Question: I have two objects and I need to determine whether they will collide at some time in the future. Say the two objects are trucks, each in their separate lane. The first truck wants to change lanes, but will the trucks collide?
Both objects are , but only the first has an angle. The objects are , yet only the velocity of the second object is known. Also, the two objects are operating on (meaning each object has a new origin), with varying distance between the objects.
I don't have a vector for the first object, but I do have an angle (not fixed) at which it is headed, relative to the x-axis.
For the second object, I have a vector, and it is headed straight.
Please refer to the picture below:

How can I find the point of intersection, based on these criteria? I imagine the angle is an infinite line, which at some point will cross the vector magnitude of the second object. I don't suppose this is as straight forward as calculating the point of intersection of two lines.
Wrapup:
- - - -
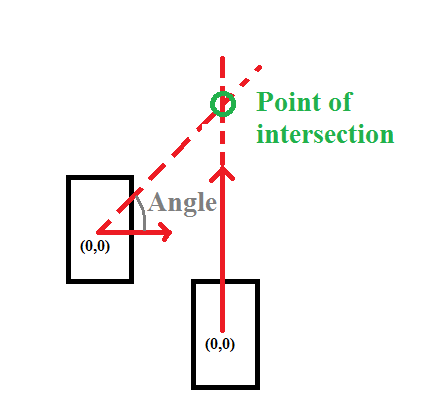
Answer: I have redrawn your image with a few more labels on it.

First we need to be working in one coordinate system. I have chosen to use the system with object 1 at (0,0). This means that object 2 is at position (Xd,Yd).
Then we find the point of intersection. In these coordinates this point will be x=0 and y=y1 (0,y1). Now we want to know what this is in terms of y2, yd and the angle theta.

Using what you know this now tells us where the intersection point is. We need to find out how long it takes each object to get to that point. Taking this time for each and setting them equal to each other will give us the conditions on the velocity and acceleration of each object that will make them collide. Starting with the constant acceleration equation for object 1 and 2 (find these in any intro physics book):

where is the starting position, is the initial velocity, and is the acceleration.
for object 1 will be 0 since we called that the origin and for object 2 will just be .
Now solve for in each of these and set them equal to each other. Since these are just quadratic in we can use the quadratic equation. After this you should get:

with,

Then plug in the values you know for velocities, accelerations and positions. If both sides are equal they collide, if not, they dont. This essentially sets conditions on these quantities that have to be met in order for them to be at the same place, at the same time, i.e. a collision.